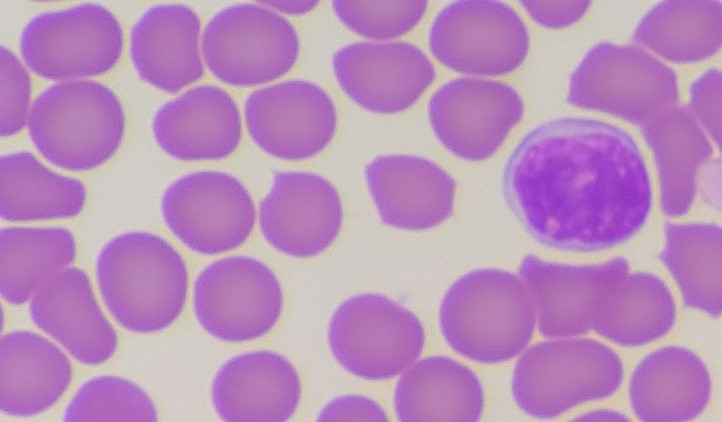
White blood cell type: Lymphocyte